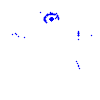
Particle: proton